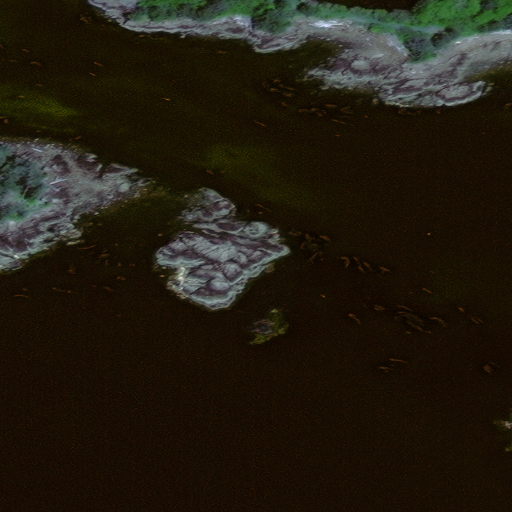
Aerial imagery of island in Alaska named Stewart Island containing only unknown